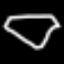
Label: diamond